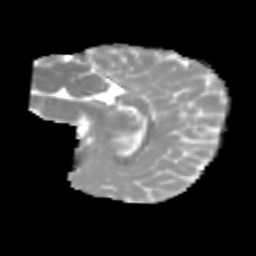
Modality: MD
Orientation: sagittal
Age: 6
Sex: female
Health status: healthy